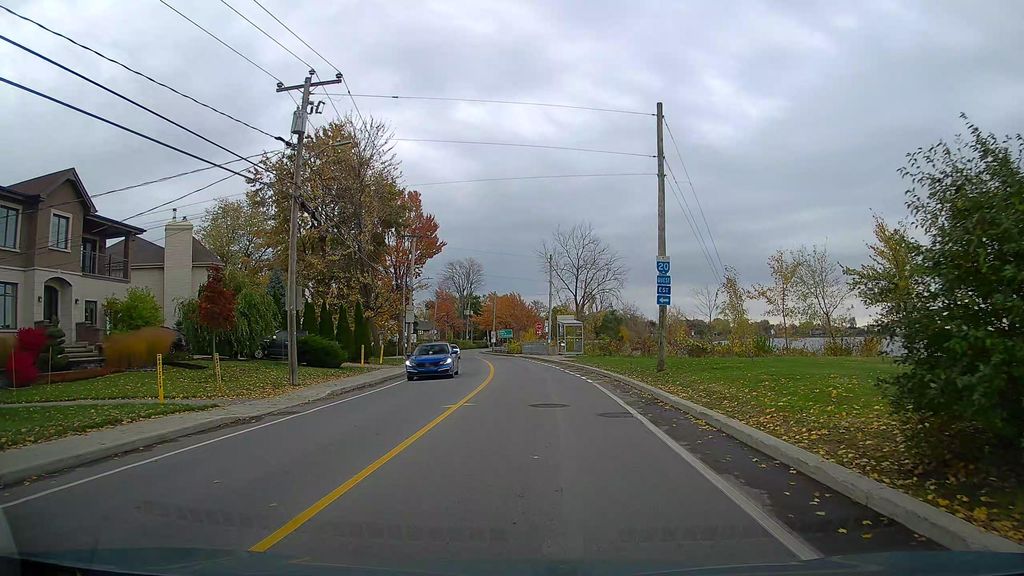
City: montreal